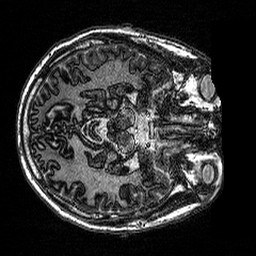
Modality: MP2RAGE
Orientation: axial
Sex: male
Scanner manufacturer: siemens
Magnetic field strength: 3 T
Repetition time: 5 s
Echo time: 0.00292 s